Question: I'm wondering if it's possible/how I would go about creating something like this in JUNG:

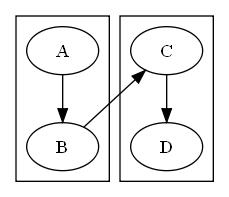
Answer: Depends on what you mean by "something like this". If you want a single nice, neat diagram of a fixed graph, then you're probably better off drawing it by hand.
If you want a more general solution (data model and visualization) for graphs whose nodes can also be graphs, check out the tree node collapse and vertex collapse demos here:
<URL>